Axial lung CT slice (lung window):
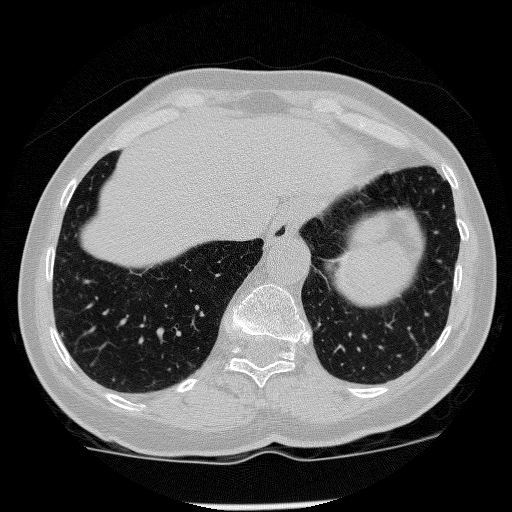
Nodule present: no